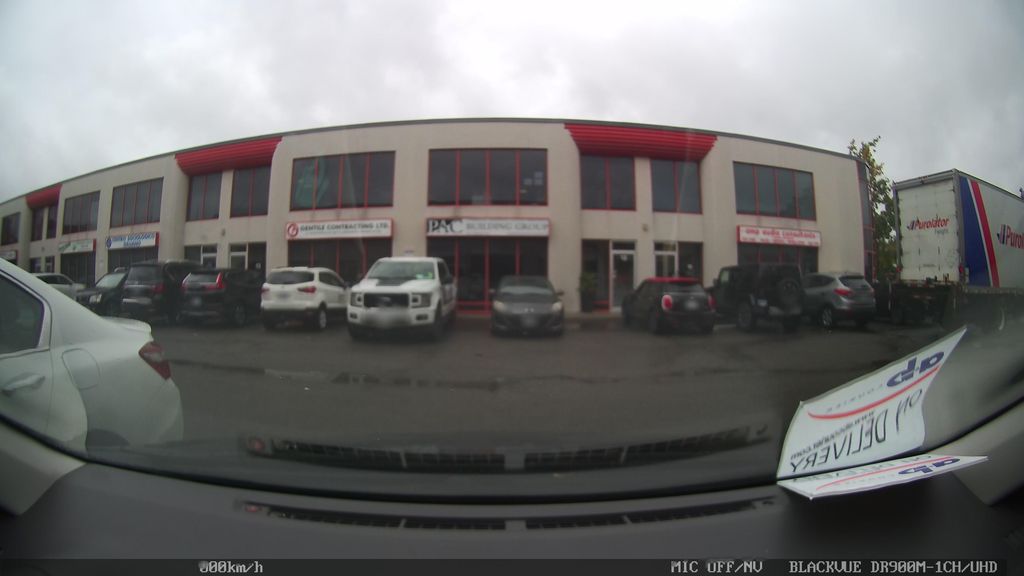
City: toronto